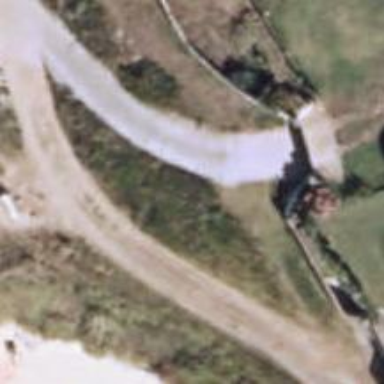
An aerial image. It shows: Unpaved driveway used as service road.